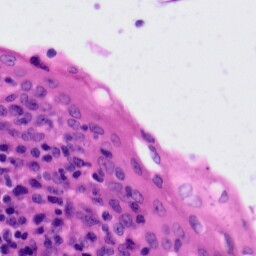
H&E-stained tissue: Tonsil